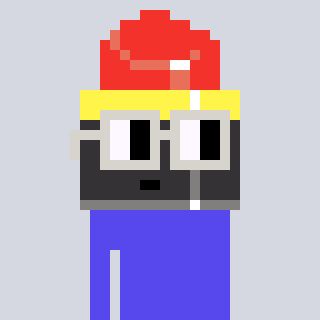
a pixel art character with square light gray glasses, a lipstick-shaped head and a computerblue-colored body on a cool background